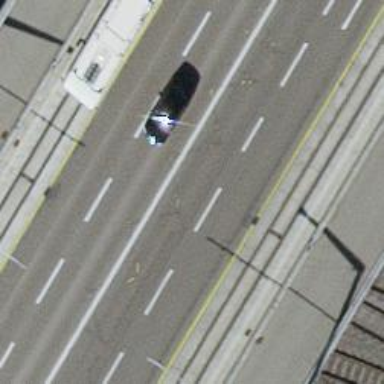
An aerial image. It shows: Primary highway bridge with asphalt surface and trolley wire installed.